高二 · 代数
已知函数 $\mathrm{y}=\mathrm{f}(\mathrm{x})$ 的图象如图, 则 $\mathrm{f}^{\prime}\left(x_{\mathrm{A}}\right)$ 与 $\mathrm{f}^{\prime}\left(x_{\mathrm{B}}\right)$ 的大小关系是 $(\quad)$.

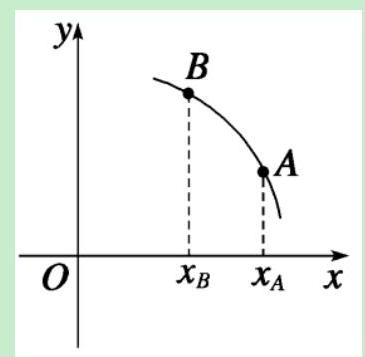
A. $\mathrm{f}^{\prime}\left(x_{\mathrm{A}}\right)>\mathrm{f}^{\prime}\left(x_{\mathrm{B}}\right)$
B. $\mathrm{f}^{\prime}\left(x_{\mathrm{A}}\right)<\mathrm{f}^{\prime}\left(x_{\mathrm{B}}\right)$
C. $\mathrm{f}^{\prime}\left(x_{\mathrm{A}}\right)=\mathrm{f}^{\prime}\left(x_{\mathrm{B}}\right)$
D. 不能确定
答案: B
解析: 解答: 分别作出 $\mathrm{A} 、 \mathrm{~B}$ 两点的切线, 由图可知 $\mathrm{k}_{\mathrm{B}}>\mathrm{k}_{\mathrm{A}}$, 即 $\mathrm{f}^{\prime}\left(x_{\mathrm{B}}\right)>\mathrm{f}^{\prime}\left(x_{\mathrm{A}}\right)$.

分析: 本题主要考查了变化的快慢与变化率, 解决问题的关键是根据函数图像结合变化的快慢与变化率进行具体分析即可.